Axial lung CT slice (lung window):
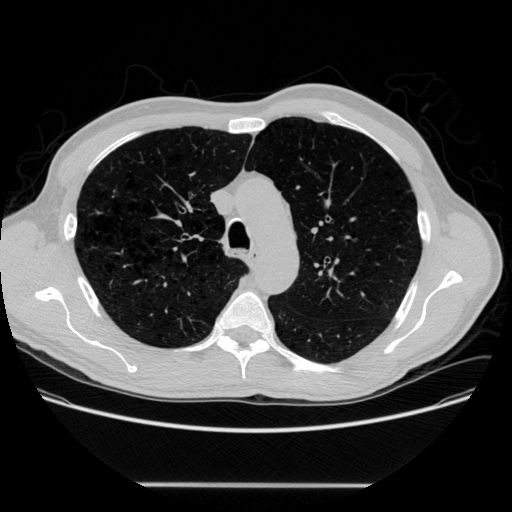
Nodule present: no